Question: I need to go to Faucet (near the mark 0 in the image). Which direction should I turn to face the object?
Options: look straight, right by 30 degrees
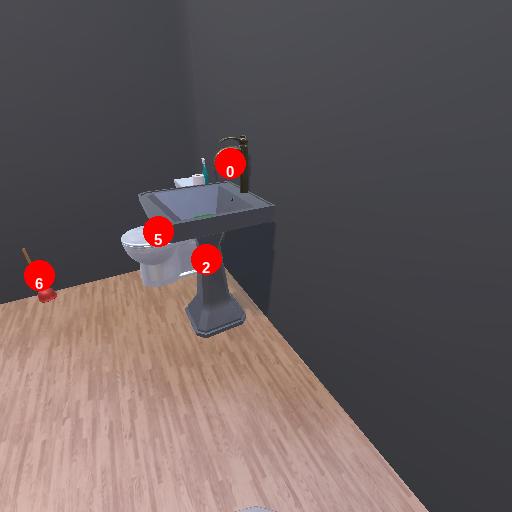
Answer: look straight